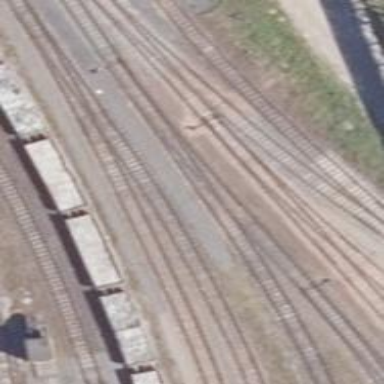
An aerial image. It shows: Railway switch.